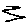
Label: zigzag